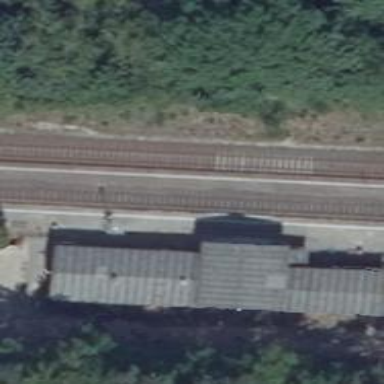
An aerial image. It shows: Public transport station located at railway halt.